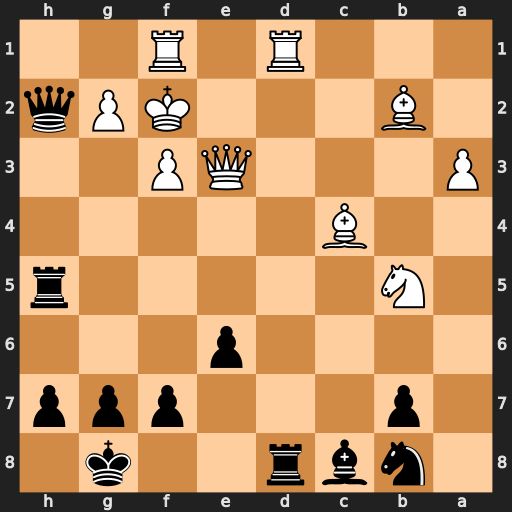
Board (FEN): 1nbr2k1/1p3ppp/4p3/1N5r/2B5/P3QP2/1B3KPq/3R1R2
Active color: b
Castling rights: -
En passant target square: -
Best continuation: Qh4+ g3 Qh2+ Ke1 Rxd1+ Kxd1 Qxb2